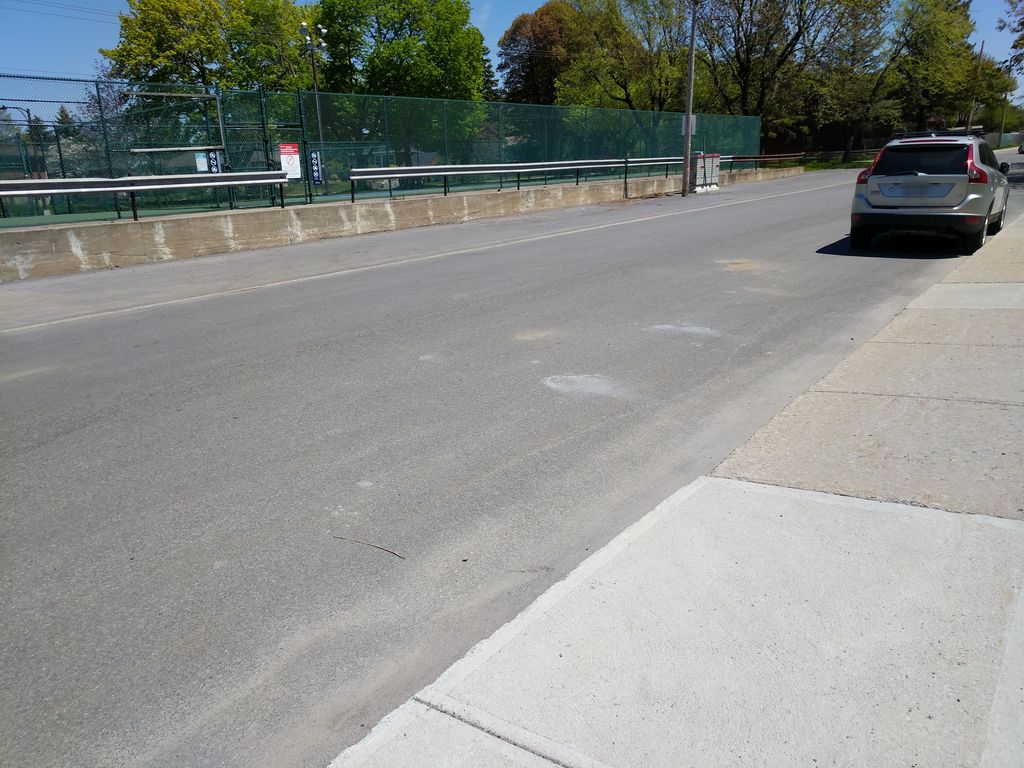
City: montreal